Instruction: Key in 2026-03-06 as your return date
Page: home
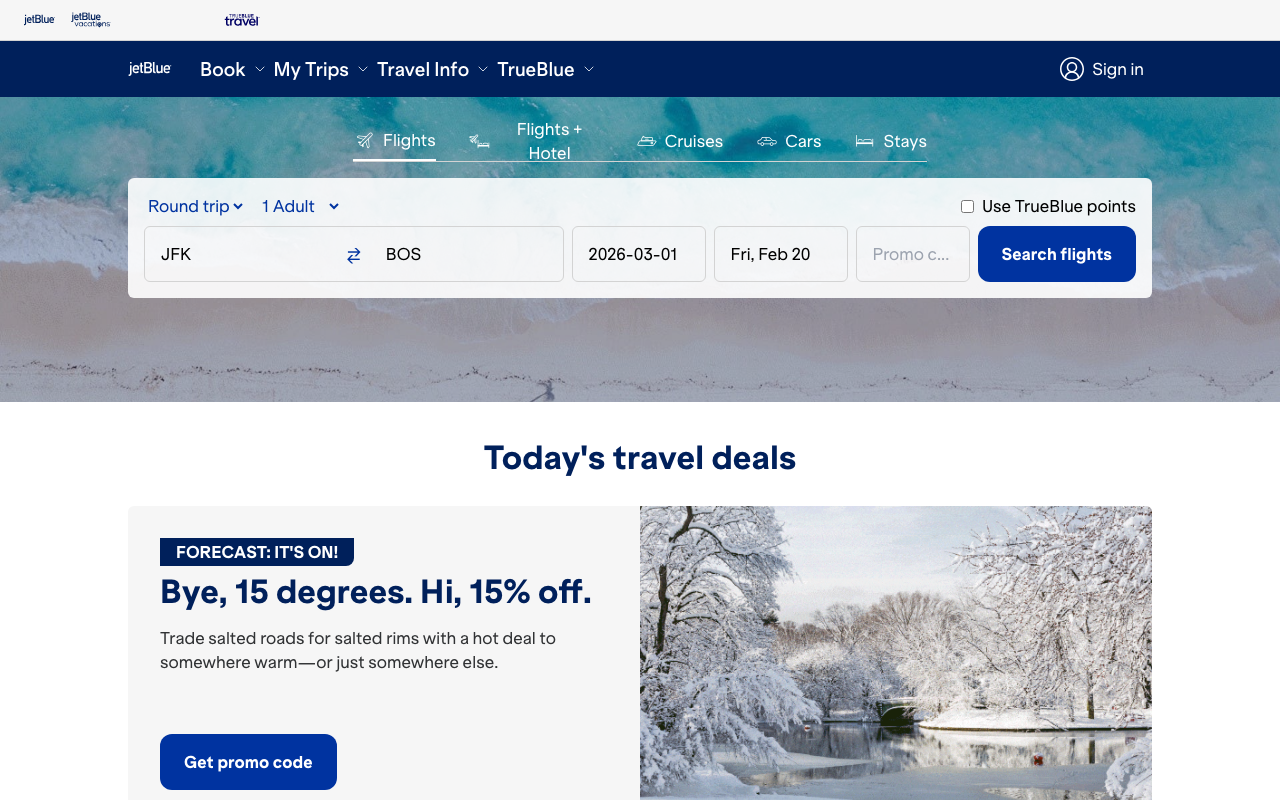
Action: type